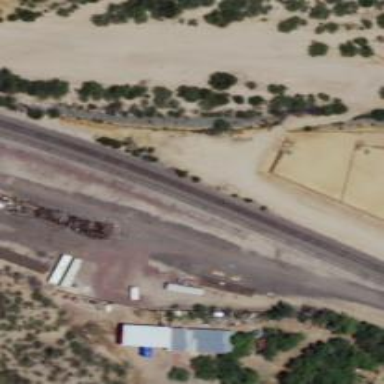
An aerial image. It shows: Rail spur service.